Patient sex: F
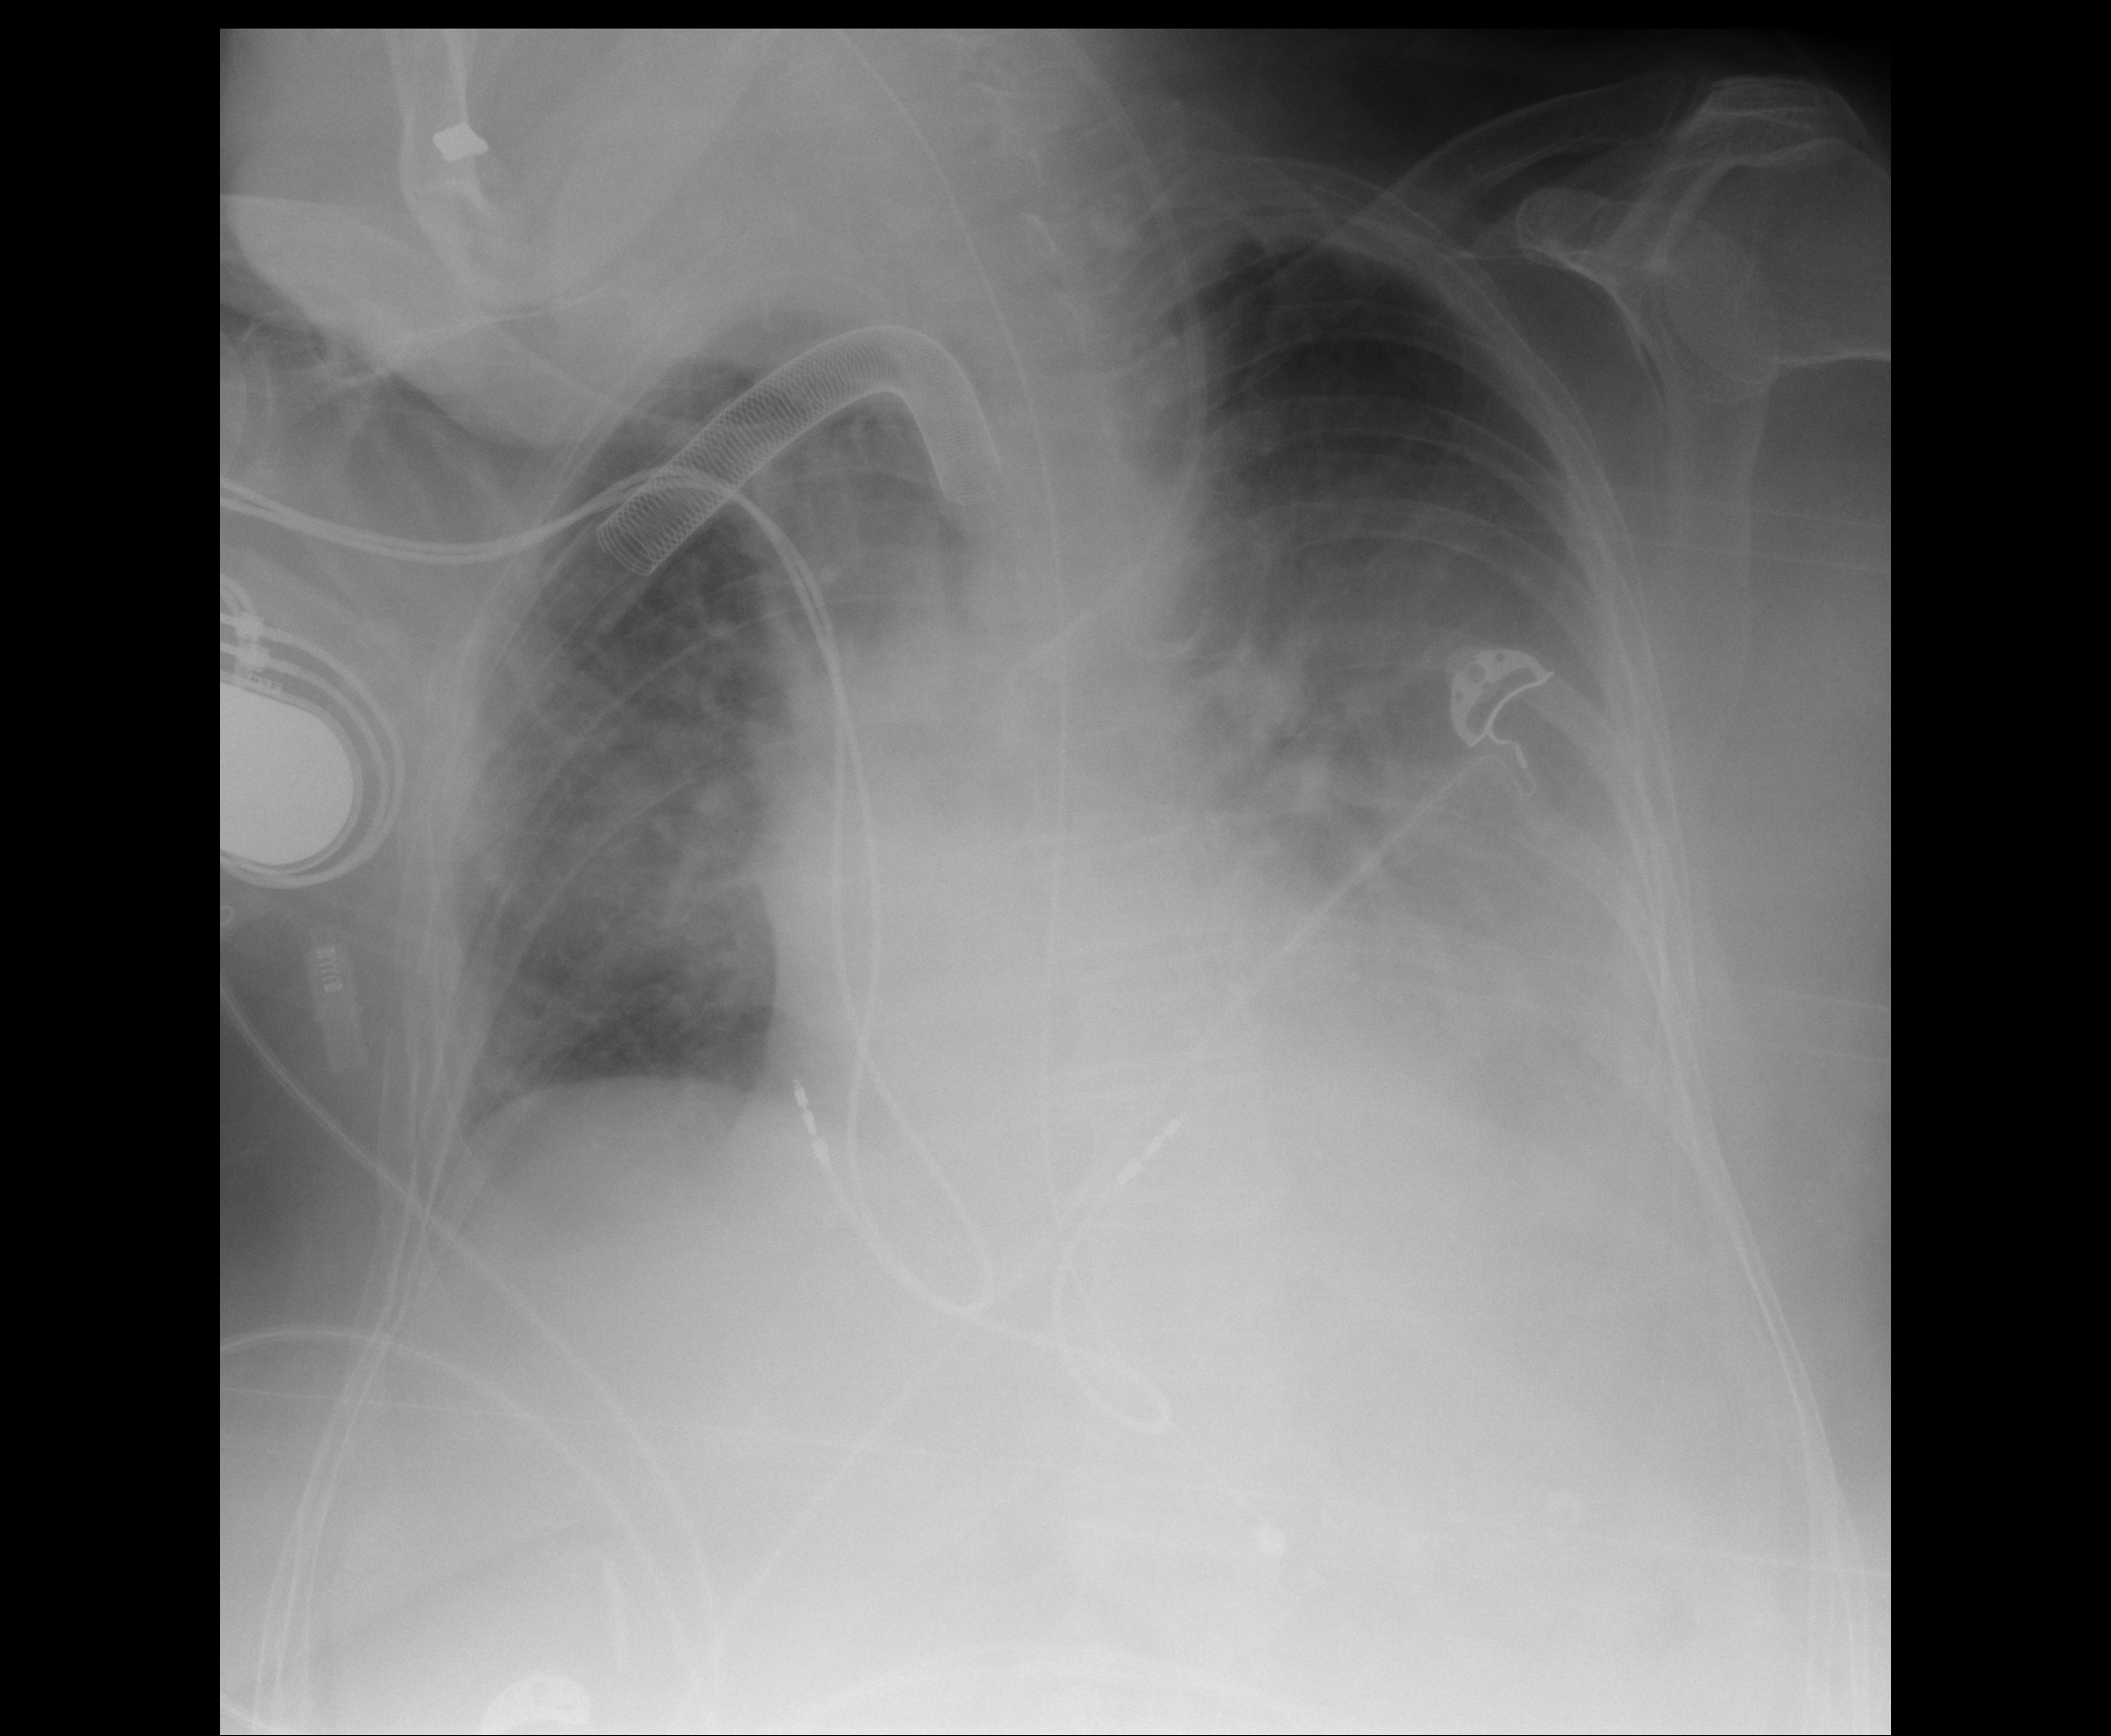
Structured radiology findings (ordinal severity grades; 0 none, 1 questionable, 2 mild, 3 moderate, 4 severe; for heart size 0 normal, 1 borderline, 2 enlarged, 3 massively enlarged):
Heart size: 2
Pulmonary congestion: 3
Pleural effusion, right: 1
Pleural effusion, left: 3
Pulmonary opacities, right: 2
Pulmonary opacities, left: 2
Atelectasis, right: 2
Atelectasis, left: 2